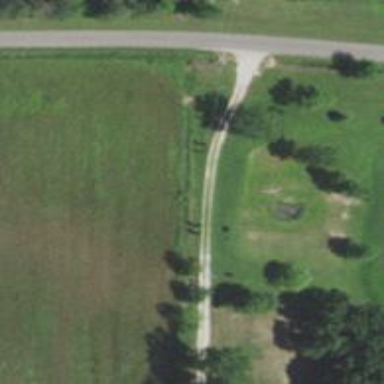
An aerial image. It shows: Driveway leading to service road.